Brain MRI, t2w sequence, axial 2D slice.
Patient: age 39, sex F, weight 95 kg, height 1.95 m
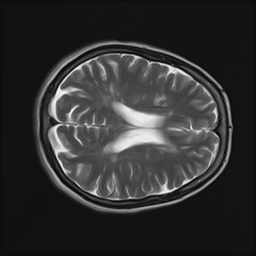